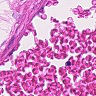
Metastatic tissue present: no